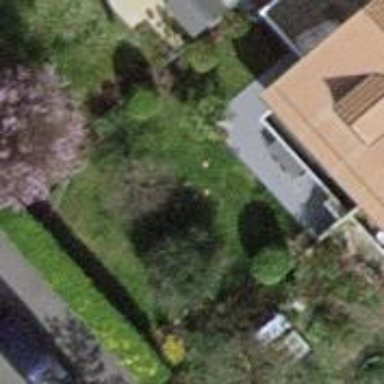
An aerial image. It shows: Garden enclosed by fence.